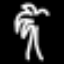
Label: palm tree